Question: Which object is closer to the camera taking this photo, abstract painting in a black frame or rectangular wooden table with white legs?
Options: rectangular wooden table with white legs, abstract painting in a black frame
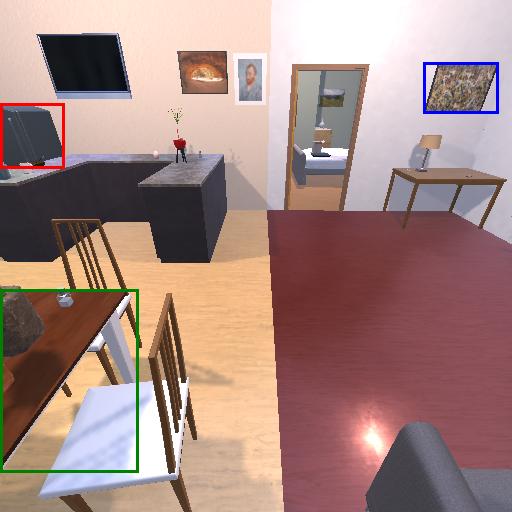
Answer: rectangular wooden table with white legs